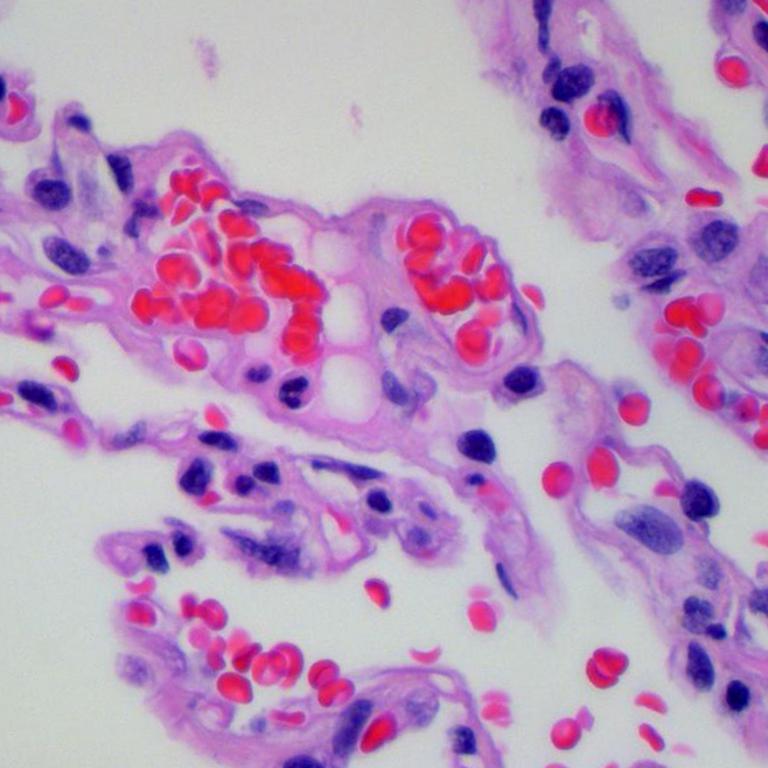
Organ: lung
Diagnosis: benign